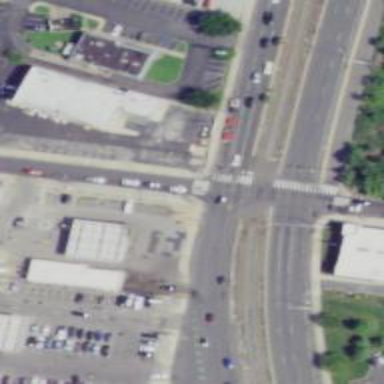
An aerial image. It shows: Marked crossing on footway.